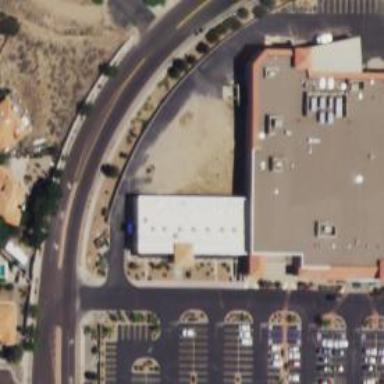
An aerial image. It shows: Post office.